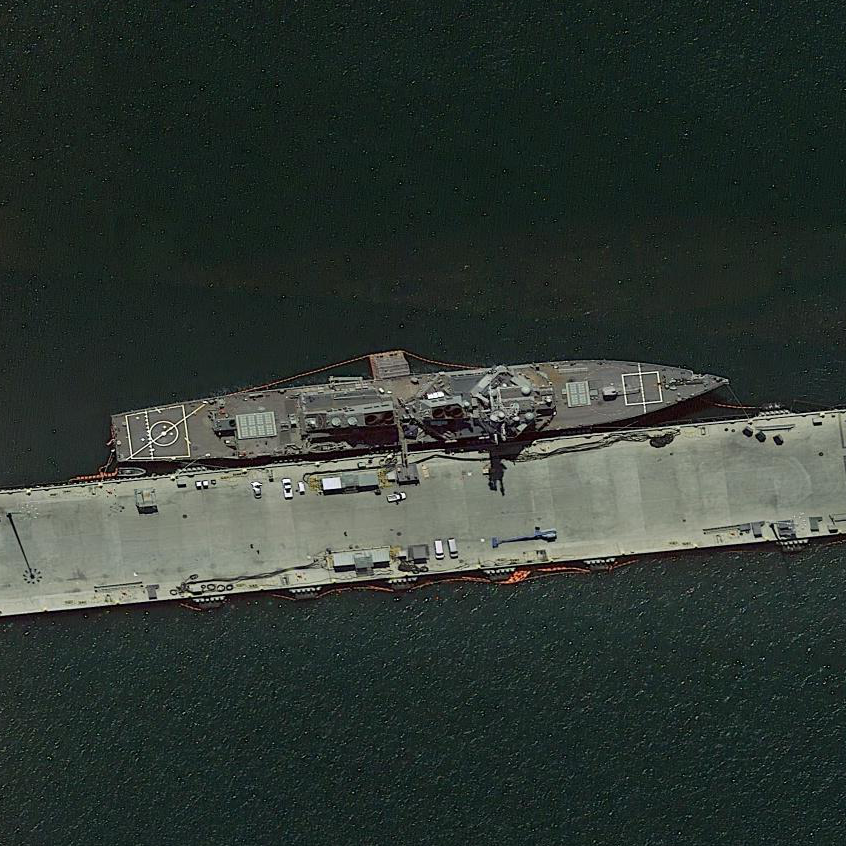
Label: destroyer